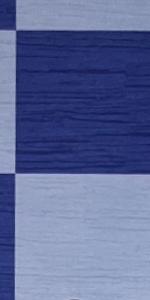
Label: Empty